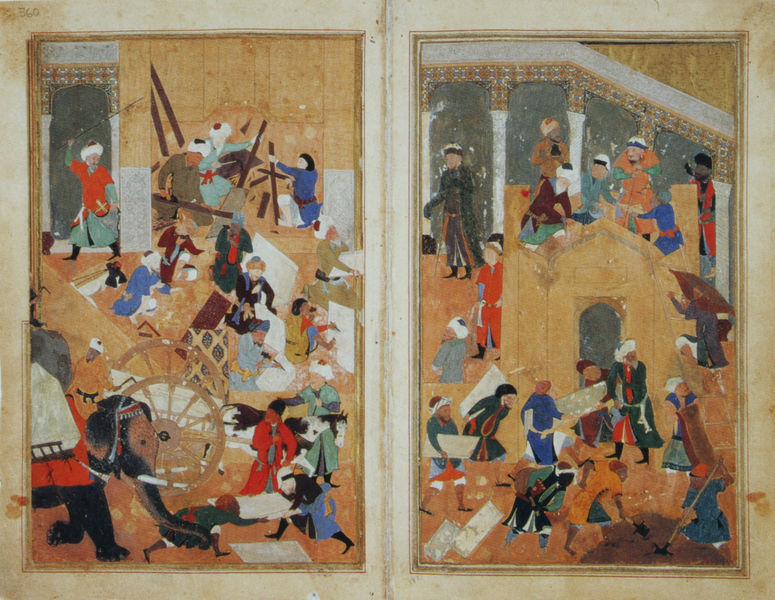
Titel: Bau des Masjid-i Jami' in Samarquand
Standort: Baltimore
Institution: Johns Hopkins University, Milton S. Eisenhower Library, John Work Garrett Collection
Schlagwörter: blau, gruppe, kampf, mann, weiß, gelb, grün, menschen, ocker, bunt, holz, männer, raum, szene, säulen, tür, haus, rot, tier, flächig, ornament, mensch, rahmen, tragen, bild, innenraum, spiegelung, flach, kirche, gold, karren, pferd, räder, stock, chaos, farbig, zwei, last, schleppen, ziegel, latten, kutsche, arbeiter, figuren, rad, wagen, gewalt, krieg, leiter, schlacht, treppe, zerstörung, ornamente, maler, tor, halle, neger, eingang, buch, kreuz, moschee, orient, orientalisch, palast, fliesen, illustration, durcheinander, gemetzel, stöcke, tumult, zirkus, mosaik, arkaden, china, hubi, verfolgung, krieger, graben, holztafel, platten, tempel, kaufleute, inneraum, wandbild, buchseiten, indien, turban, miniatur, orange, schrein, islam, türkei, bau, schaufel, spaten, turbane, verwüstung, bauen, sultan, elefant, baustelle, miniaturen, wärter, circus, plünderung, miro, bauarbeiter, elephant, marktszene, buchmalerei, muslimisch, schaufeln, iran, mosaique, persisch, türken, indisch, koran, serail, mohammed, perse, sarazenen, kleinteilig, moslems, temple, einfall, muslime, aufseher, aushub, bagdad, bautätigkeiten, bildgeschichten, iranien, mir, spiegtel, tempel bauen, roue, travaux, ancien, ot, räd